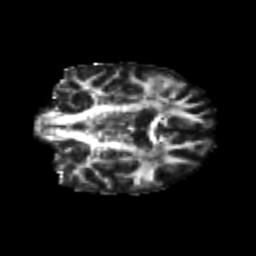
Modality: FA
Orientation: coronal
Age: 21
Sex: female
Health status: healthy
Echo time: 0.074 s